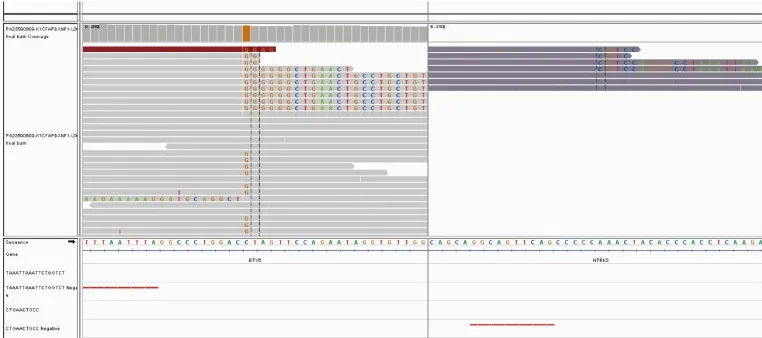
Detection of ETV6-NTRK3 fusion following progression on fourth line brigatinib plus chemotherapy. (A) Integrative Genomics Viewer (IGV) snapshot of the fusion.
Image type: pathology (immunostaining)